Question: I'm playing with Three.js and everythings works fine with WebGL.
But on Internet Explorer 10, it doesn't work. So I've tried to use THREE.CanvasRenderer() instead of Three.WebGLRenderer().
The problem is that the rendering is different.
With THREE.CanvasRenderer(), between each triangle we can see some spaces which lead to displaying grey lines.
I want to get rid of the lines with this renderer.
I've put {antialias: true}
Below is a screenshot with both rendererers :

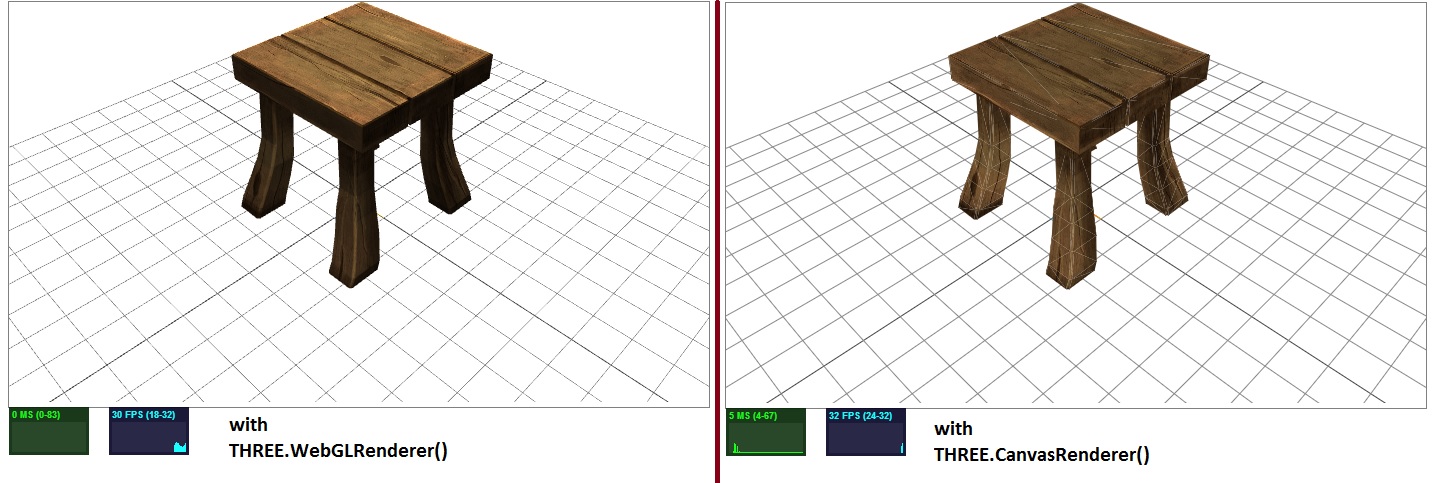
Answer: I've found the answer :)
I have to put the property overdraw to true when using materials.
<URL>